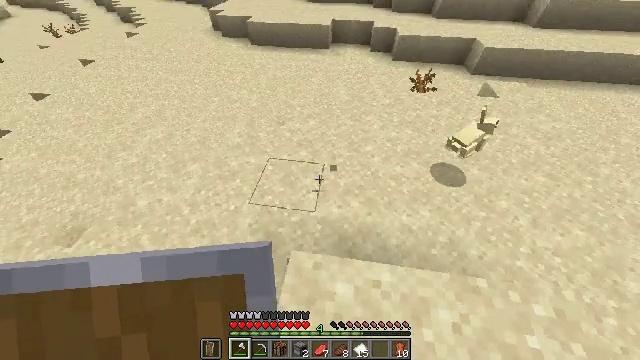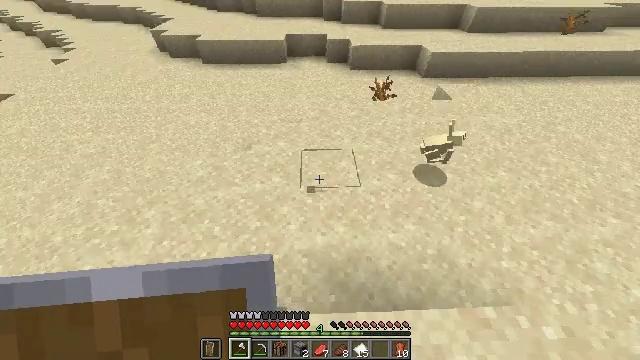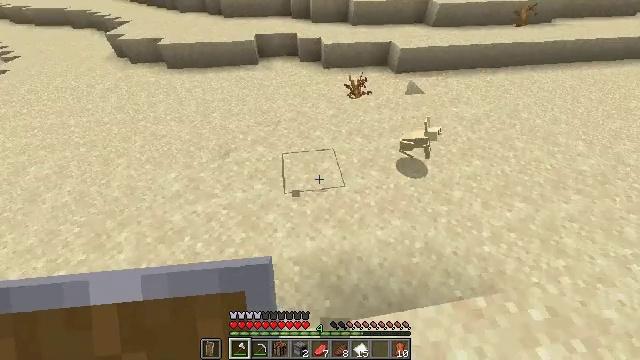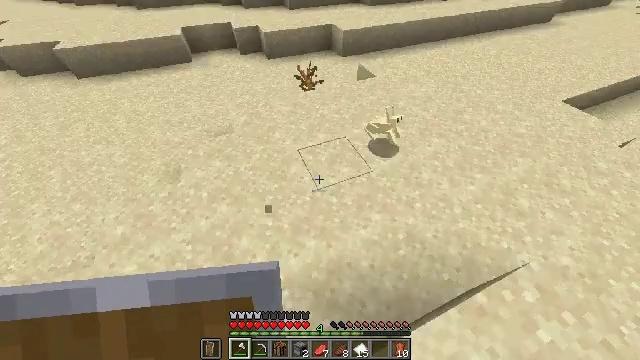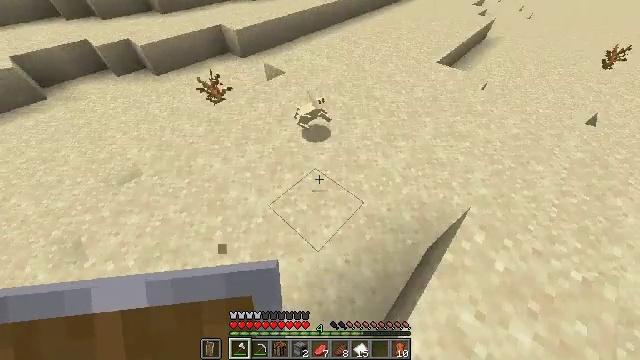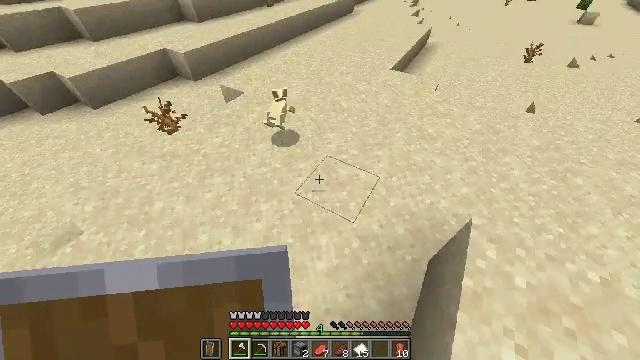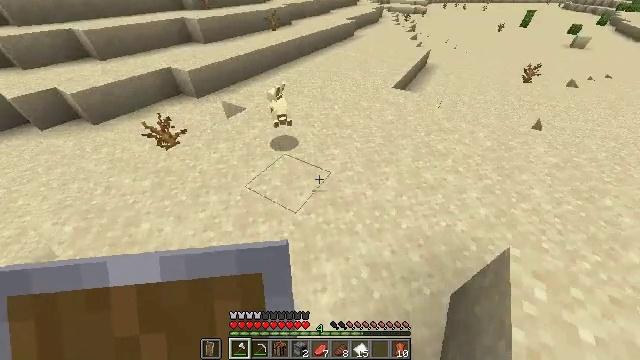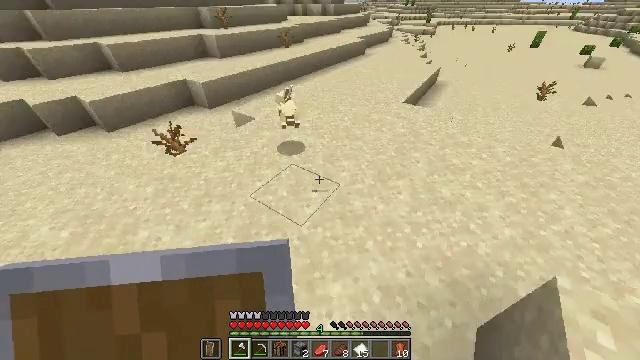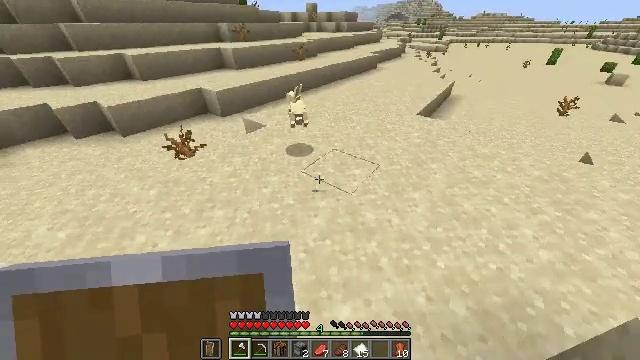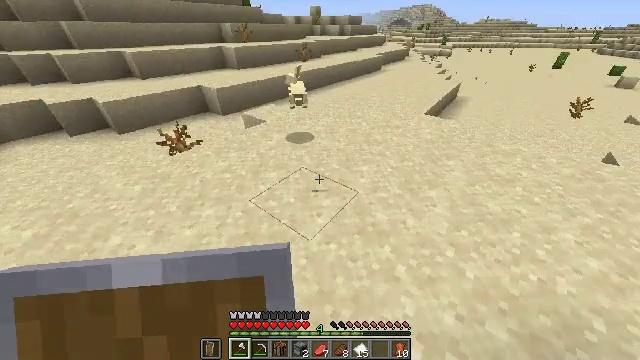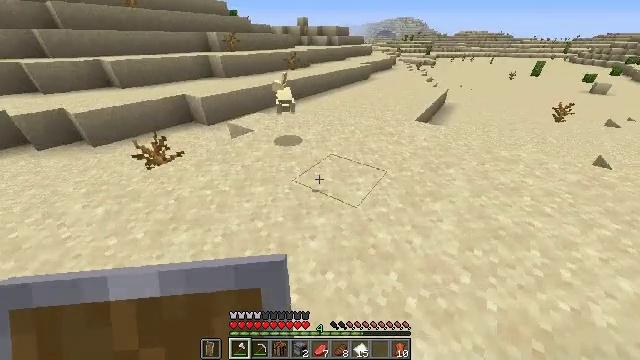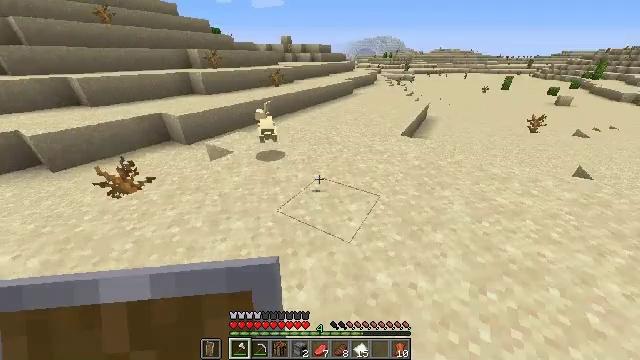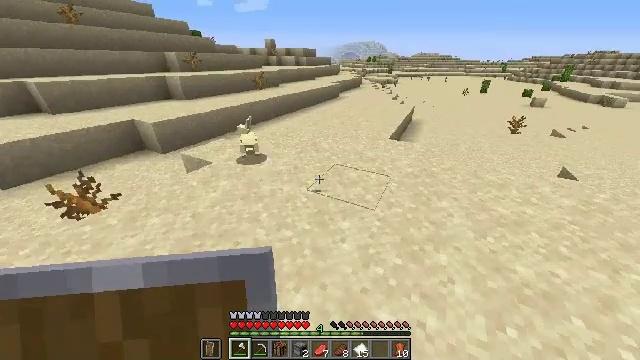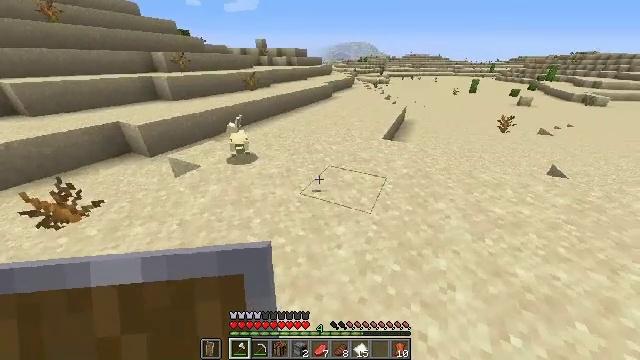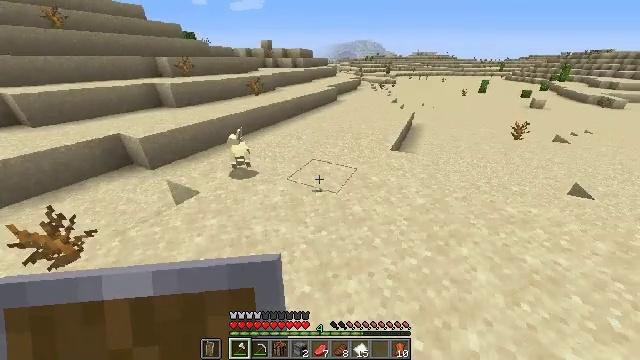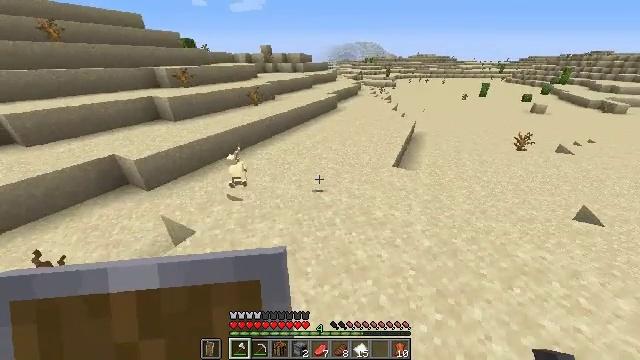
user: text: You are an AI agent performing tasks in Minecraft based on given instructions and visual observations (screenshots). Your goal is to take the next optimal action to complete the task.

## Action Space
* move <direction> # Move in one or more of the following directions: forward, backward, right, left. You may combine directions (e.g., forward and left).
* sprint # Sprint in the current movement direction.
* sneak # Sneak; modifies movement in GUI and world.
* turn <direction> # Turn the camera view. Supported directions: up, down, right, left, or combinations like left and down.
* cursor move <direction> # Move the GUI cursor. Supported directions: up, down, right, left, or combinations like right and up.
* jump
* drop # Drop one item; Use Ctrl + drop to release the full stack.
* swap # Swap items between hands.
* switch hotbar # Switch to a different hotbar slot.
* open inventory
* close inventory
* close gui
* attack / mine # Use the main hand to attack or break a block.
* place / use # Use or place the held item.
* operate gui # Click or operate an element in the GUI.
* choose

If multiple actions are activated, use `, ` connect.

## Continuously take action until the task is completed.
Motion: motion action
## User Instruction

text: Kill mobs.
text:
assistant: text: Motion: move forward, sprint, turn right and up
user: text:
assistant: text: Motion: move forward, sprint, turn right
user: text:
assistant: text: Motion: move forward, turn right and down
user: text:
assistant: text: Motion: move forward, turn right and down
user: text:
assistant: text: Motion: move forward, turn right and up
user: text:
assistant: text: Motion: move forward, sprint, turn up
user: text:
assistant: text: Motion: move forward, sprint, turn left and up
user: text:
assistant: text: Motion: move forward, sprint, turn left and up
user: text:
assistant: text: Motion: move forward, sprint, turn up
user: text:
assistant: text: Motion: move forward, sprint, turn right and up
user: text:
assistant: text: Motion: move forward, sprint, turn right and up
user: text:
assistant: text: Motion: move forward, sprint, turn right
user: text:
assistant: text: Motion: move forward, sprint, turn right
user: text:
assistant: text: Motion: move forward, sprint, turn left, jump
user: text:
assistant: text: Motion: move forward, sprint, jump
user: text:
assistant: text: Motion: move forward, sprint, jump
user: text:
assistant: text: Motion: move forward, sprint, jump
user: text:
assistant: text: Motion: move forward, sprint, turn left
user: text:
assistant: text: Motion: move forward, sprint, turn left
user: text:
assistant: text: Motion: move forward, sprint
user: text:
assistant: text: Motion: move forward, sprint
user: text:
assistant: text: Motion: move forward, sprint, turn left
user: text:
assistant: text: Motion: move forward, sprint
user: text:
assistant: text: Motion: move forward, sprint, turn left and up
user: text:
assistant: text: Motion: move forward, sprint, turn up, jump
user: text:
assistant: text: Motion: move forward, sprint, turn right and up, jump
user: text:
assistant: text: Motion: move forward, sprint, jump
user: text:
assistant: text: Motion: move forward, sprint, turn left and down, jump
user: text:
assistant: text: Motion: move forward, sprint, turn left and down, jump
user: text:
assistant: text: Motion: move forward, sprint, turn left and down